Interaction volume radius: 5 \u00c5
Interaction volume height: 10 \u00c5
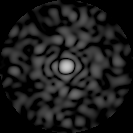
Disorder parameter: 0.8967